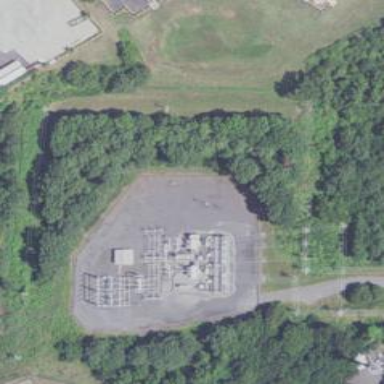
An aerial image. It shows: Distribution substation surrounded by fence.